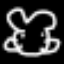
Label: frog